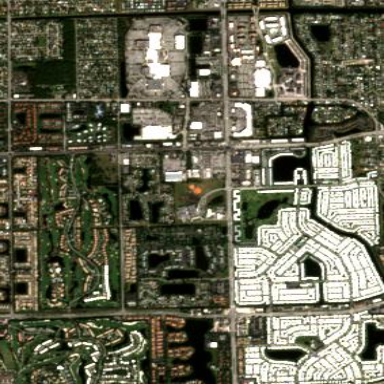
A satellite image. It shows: Residential area composed of single-family homes.